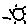
Label: sun